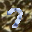
Label: 7